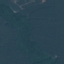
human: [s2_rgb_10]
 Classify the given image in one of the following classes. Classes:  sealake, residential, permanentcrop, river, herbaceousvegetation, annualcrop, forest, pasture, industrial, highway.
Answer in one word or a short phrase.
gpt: Forest